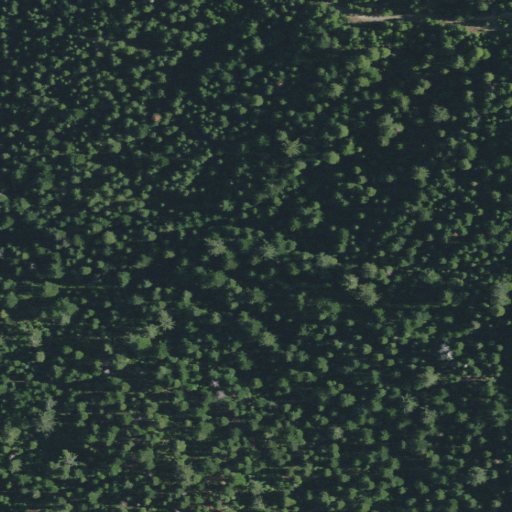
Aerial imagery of valley in California named Poison Canyon containing evergreen forest, open development, and low intensity development